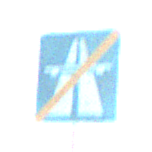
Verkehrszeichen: EndeAutbahn
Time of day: SunriseSunset
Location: Outdoor (RoadRail)
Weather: PartlyCloudy
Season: NotSpecified
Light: Natural